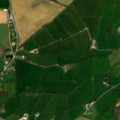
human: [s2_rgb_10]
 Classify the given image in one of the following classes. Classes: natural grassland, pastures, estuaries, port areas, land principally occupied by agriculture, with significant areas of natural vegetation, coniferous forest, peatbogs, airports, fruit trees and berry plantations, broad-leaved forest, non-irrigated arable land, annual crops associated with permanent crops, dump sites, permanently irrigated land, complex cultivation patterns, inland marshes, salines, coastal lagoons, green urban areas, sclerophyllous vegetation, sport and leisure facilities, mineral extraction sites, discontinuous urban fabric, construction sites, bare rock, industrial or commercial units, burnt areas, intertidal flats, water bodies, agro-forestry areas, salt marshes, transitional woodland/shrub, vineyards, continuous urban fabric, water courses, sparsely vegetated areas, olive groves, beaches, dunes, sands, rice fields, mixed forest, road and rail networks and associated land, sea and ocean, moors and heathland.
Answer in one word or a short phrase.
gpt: non-irrigated arable land, pastures